Question: so what I am trying to accomplish is check a file to see if a word in the file matches the customers input.
I am attaching the code from when the button is clicked and what its supposed to do. Where its failing, or basically not doing it right, is where its supposed to check to see if it is in the list.
'''
*CODE*
btn1.setOnClickListener(new OnClickListener() { // listen for when i click
public void onClick(View v) {
btn1.setText("yeah");
theirpass = edt1.getText().toString().toLowerCase(); // set theirpass = to text boxs input
System.out.println("before i read file theirpass =s "+ theirpass);
System.out.println("before i read file checking =s "+ checking);
readFile(); // read the accouts dude
tv1.setText("i pressed the button");// test to make sure button pressing works
System.out.println("after reading. theirpass =s " + theirpass);
System.out.println("after i read file. checking =s "+ checking);
}// end on click
}); //end listener
}// end oncreate
public void readFile() {
BufferedReader reader = null;
try {
reader = new BufferedReader(
new. InputStreamReader(getAssets().open("account.txt")));
// do reading, usually loop until end of file reading
String mLine = reader.readLine();// reading each line.
while (mLine != null) {
//process line
mLine = reader.readLine();
if. (mLine.matches(theirpass)) { // when an. account is found stop reading
System.out.println("cheking mLine"+ mLine);
checking = theirpass; //trying to set vale of. checking to theirpass
Log.d("if statement in mline",checking);
mLine=null;// trying to stop the loop
}//end if
}// end loop
} catch (IOException e) {
//log the exception
} finally {
if (reader != null) {
try {
reader.close();
} catch (IOException e) {
//log the exception
Log.d("Catch buffer","i failed the catch in finally for reading lines");
}
}
}//end buffer reader
Toast.makeText(this,checking,Toast.LENGTH_LONG).show(); //test to get. value of cheking, keeps coming up blank- no text
if (checking == theirpass) {
btn1.setText("its there");//test to see if the if statment works
System.out.println("i just checked if its there");//another test
}
}
}
'''

To help with code
'''
![helping with code again][2]
'''
'''
if (mLine.equals(theirpass)) { // when an account is found stop reading
System.out.println("cheking mLine"+ mLine);
checking.equals(theirpass); //trying to set vale of checking to theirpass
Log.d("if statement in mline",checking);
mLine=null;// trying to stop the loop
}//end if
mLine = reader.readLine();
} //end buffer reader
'''
'''
//the value if theirpass is shown below it's in the onClick method
theirpass = edt1.getText().toString().toLowerCase(); // set theirpass = to text boxs input
'''
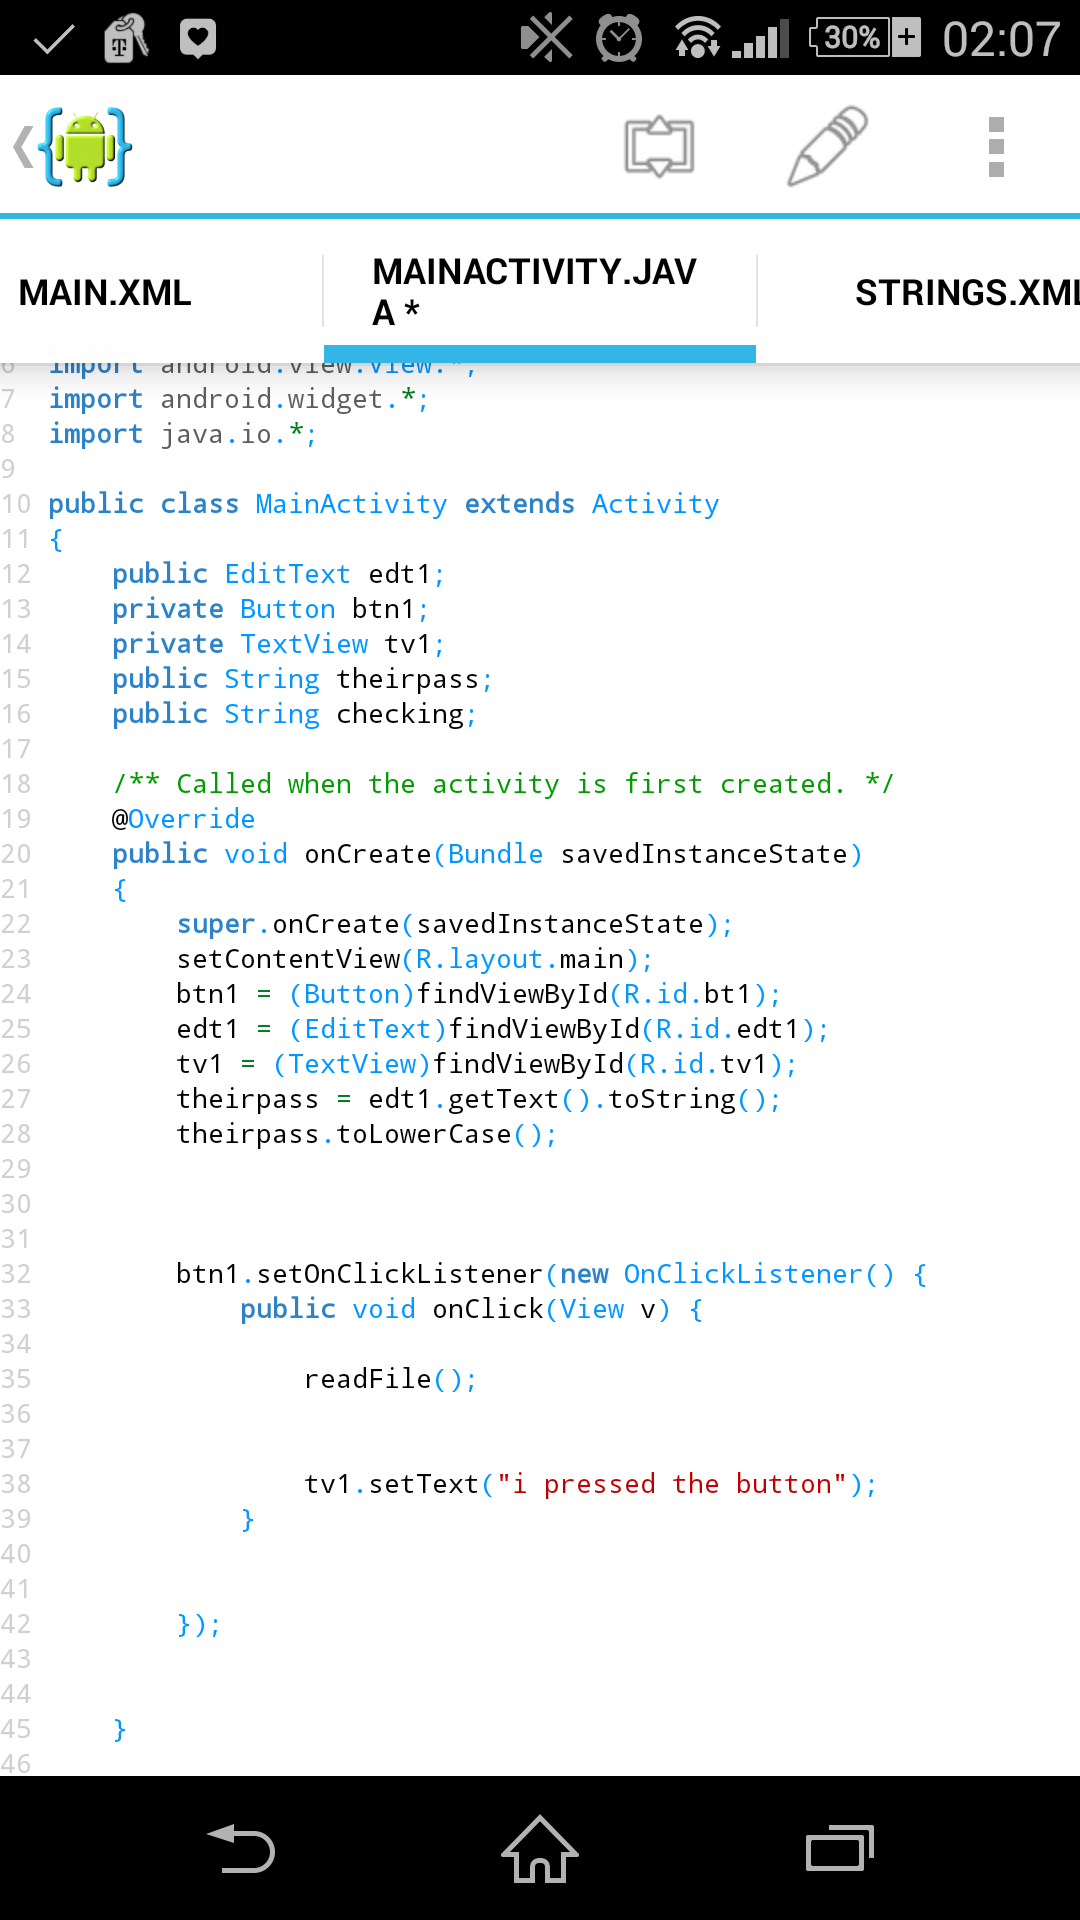
Answer: Try printing the mLine value right after "'mLine = reader.readLine();'" to know what you read from the file.
But I guess your biggest problem is the . Matches uses reg ex (<URL> .
Instead you should use ".equals" or read <URL> for a good use of string comparison.
You should also change your while loop the this:
'''
// do reading, usually loop until end of file reading
String mLine = reader.readLine();// reading each line.
while (mLine != null) {
//process line
if. (mLine.matches(theirpass)) { // when an. account is found stop reading
System.out.println("cheking mLine"+ mLine);
checking = theirpass; //trying to set vale of. checking to theirpass
Log.d("if statement in mline",checking);
mLine=null;// trying to stop the loop
}//end if
mLine = reader.readLine();
}// end loop
'''
Because you read a line, go into your while, read a new line and have now skipped the first line of the file.